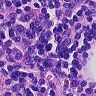
Metastatic tissue present: no